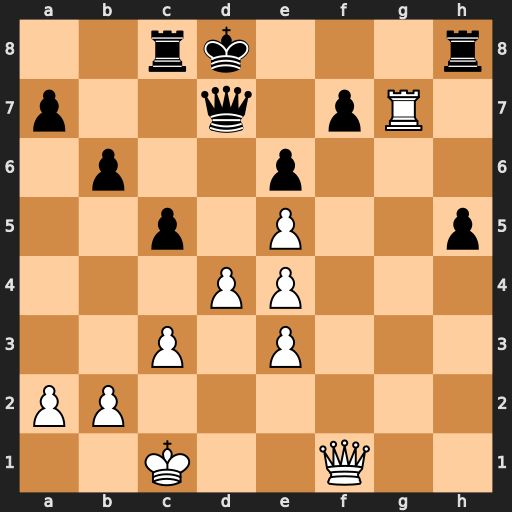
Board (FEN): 2rk3r/p2q1pR1/1p2p3/2p1P2p/3PP3/2P1P3/PP6/2K2Q2
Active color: w
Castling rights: -
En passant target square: -
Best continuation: Rxf7 Qxf7 Qxf7